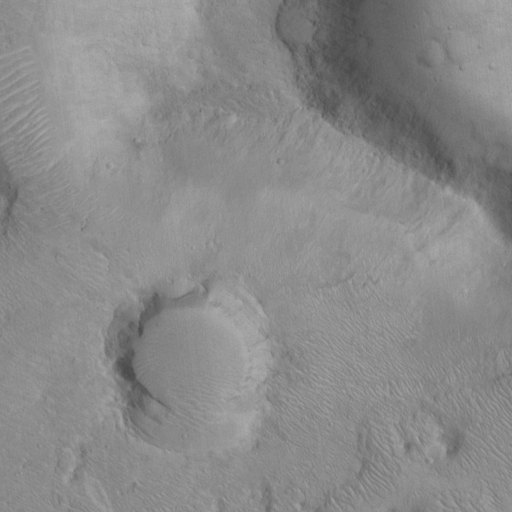
Objects detected: cone, cone